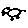
Label: cat